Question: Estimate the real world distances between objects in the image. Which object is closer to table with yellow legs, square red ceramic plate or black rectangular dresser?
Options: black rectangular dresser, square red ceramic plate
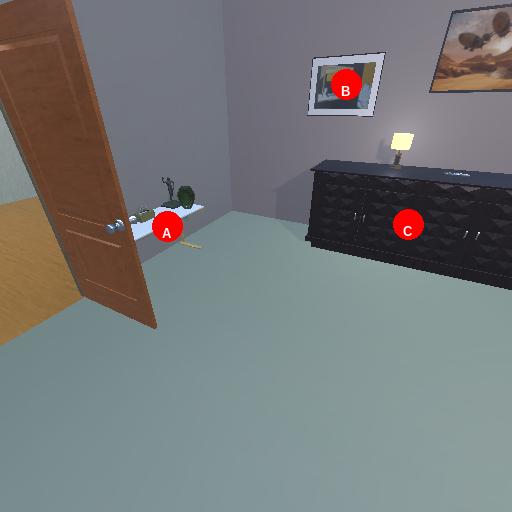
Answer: black rectangular dresser